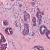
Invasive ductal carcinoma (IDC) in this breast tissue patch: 1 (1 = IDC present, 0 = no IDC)